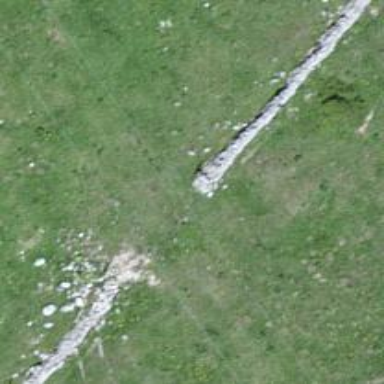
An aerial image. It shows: Wall barrier.